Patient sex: F
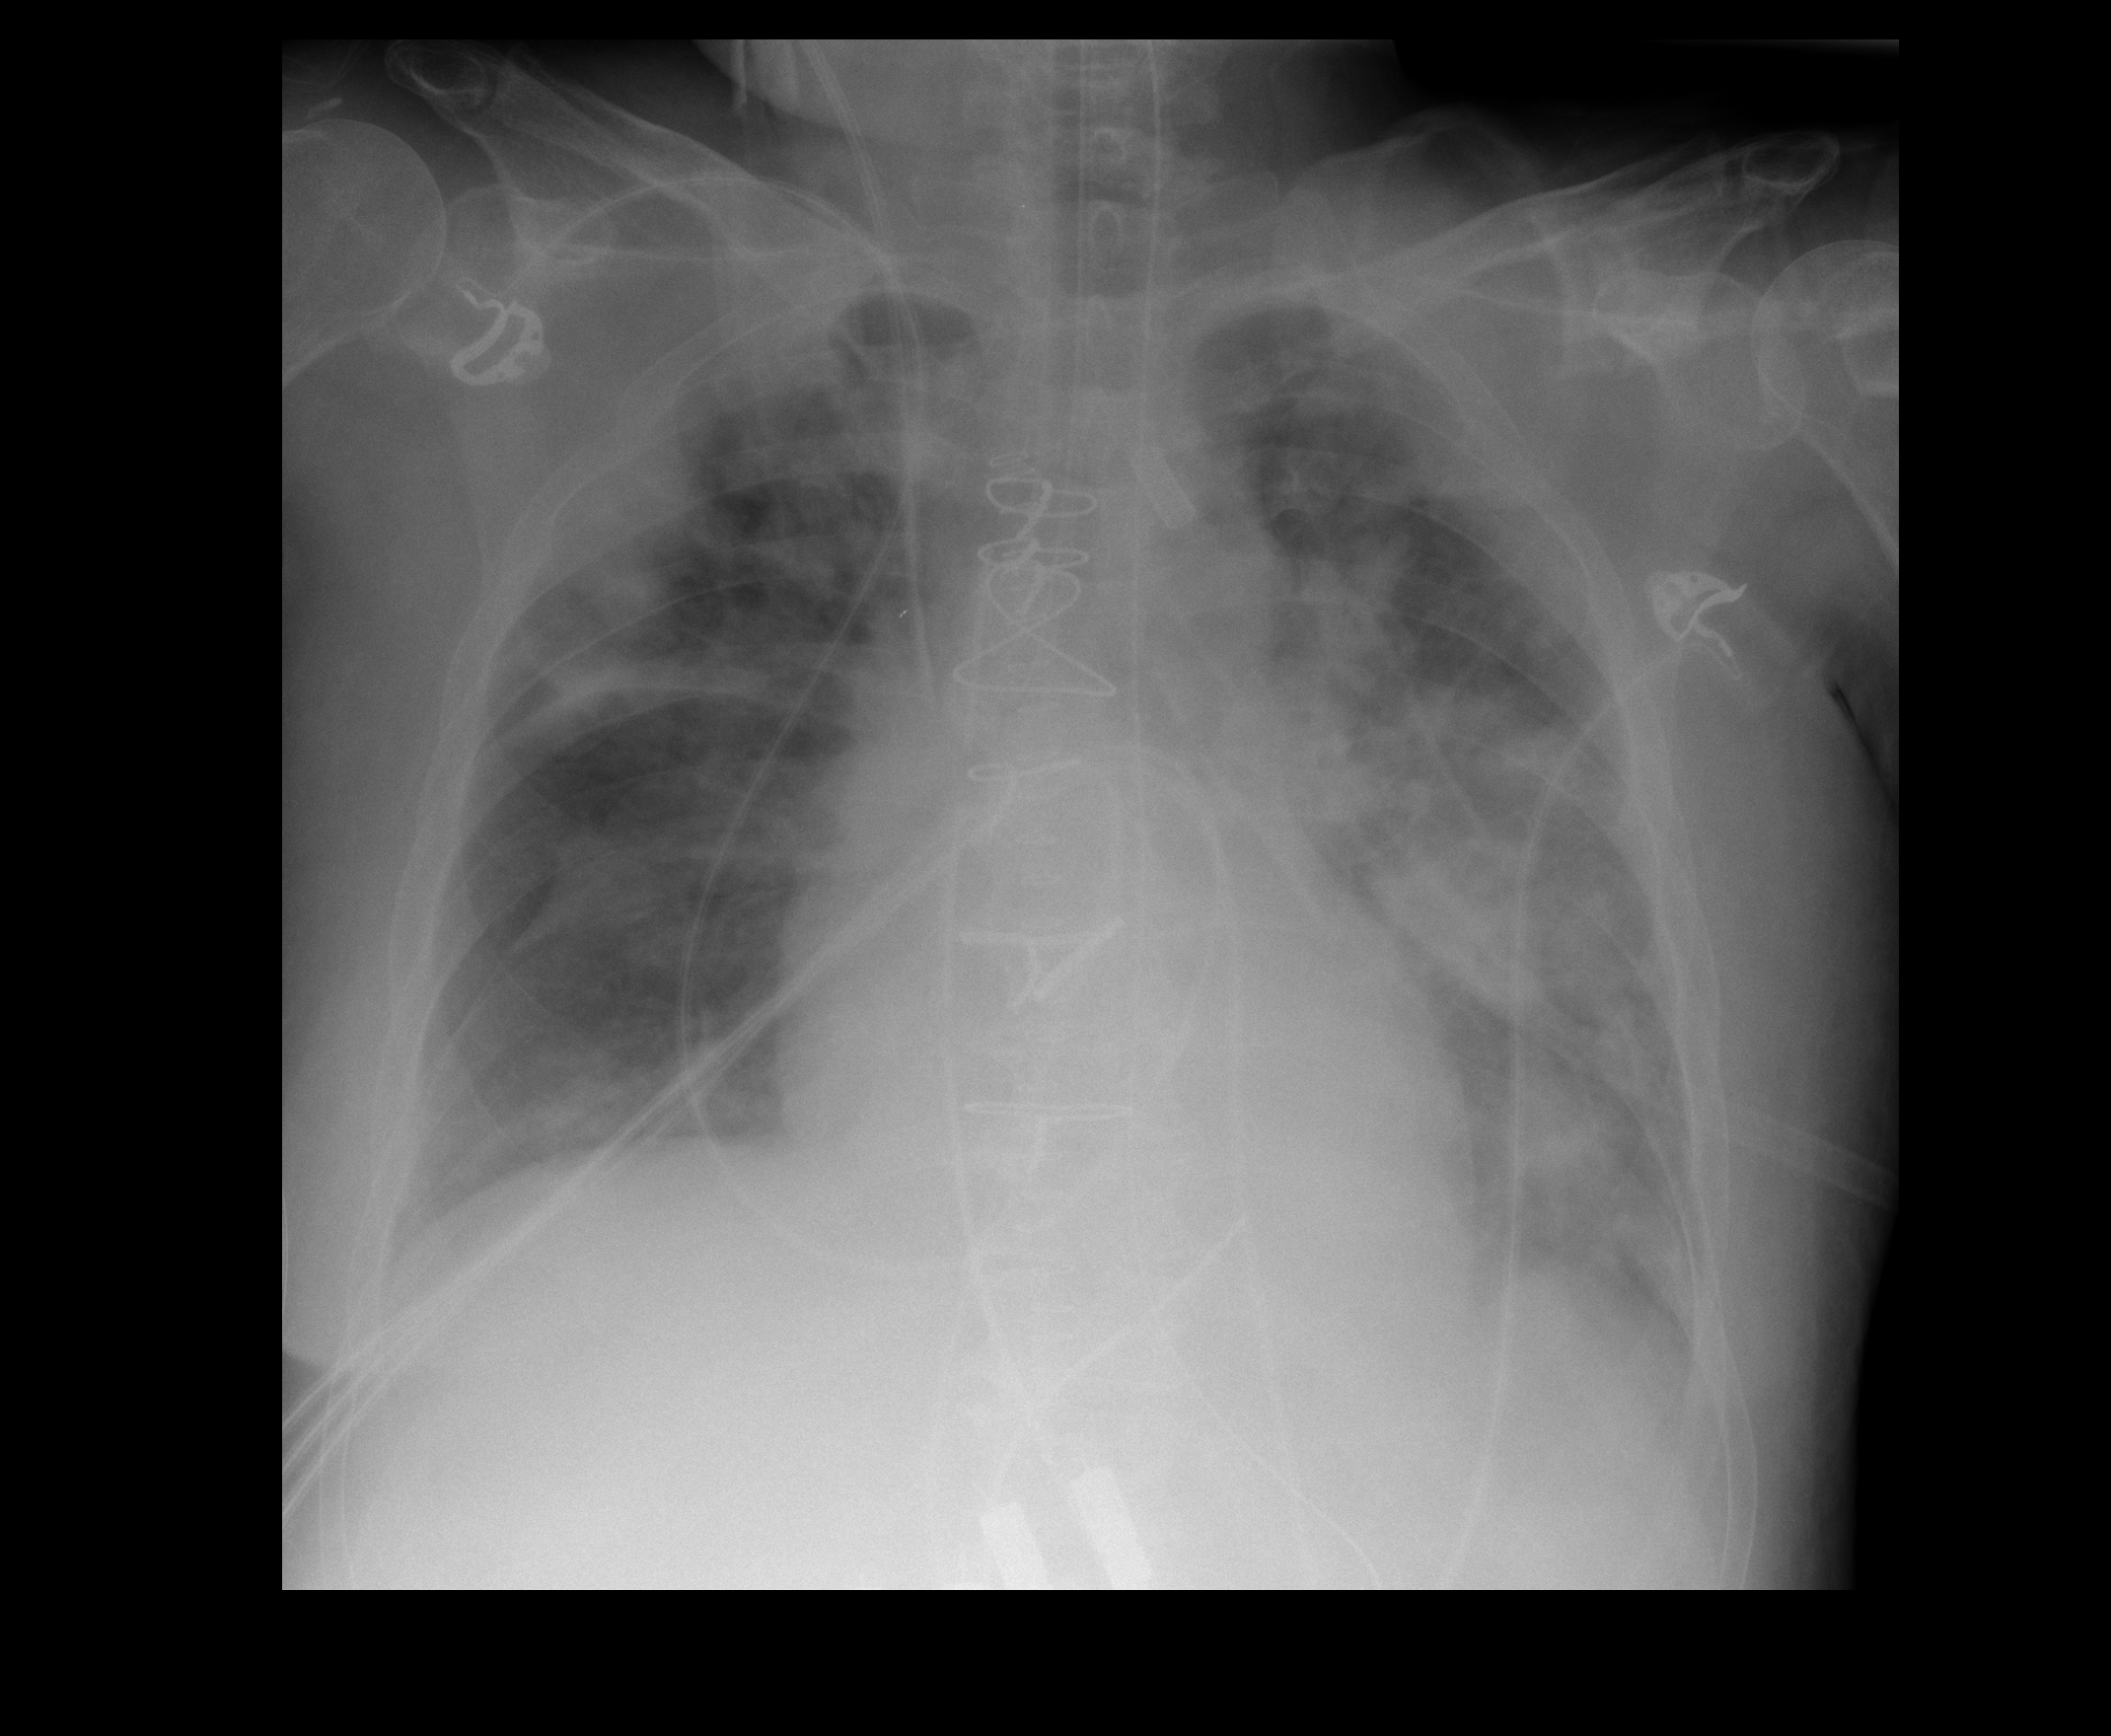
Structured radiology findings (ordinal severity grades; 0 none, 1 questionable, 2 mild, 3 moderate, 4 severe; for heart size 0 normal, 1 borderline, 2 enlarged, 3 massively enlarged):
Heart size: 0
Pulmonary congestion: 2
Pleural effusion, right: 0
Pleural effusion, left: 2
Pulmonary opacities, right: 2
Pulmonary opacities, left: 3
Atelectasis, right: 0
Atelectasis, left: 2